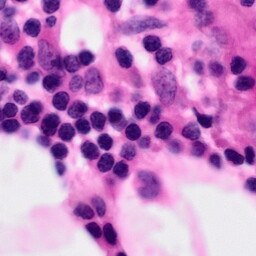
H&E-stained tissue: Pancreatic